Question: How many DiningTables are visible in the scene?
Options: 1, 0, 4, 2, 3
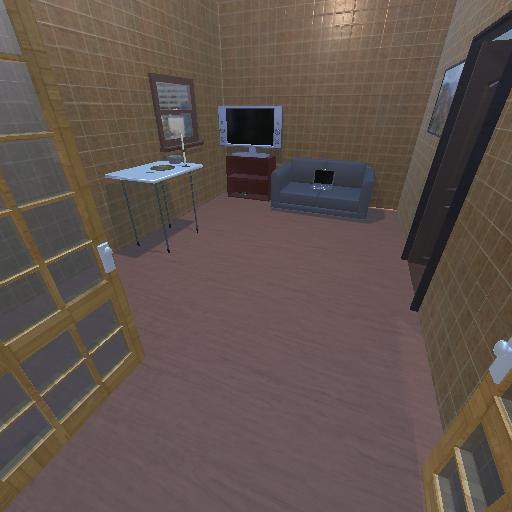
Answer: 1